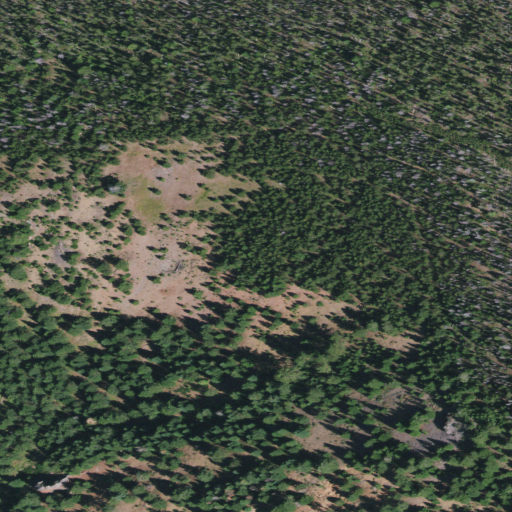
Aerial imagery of plain(s) in Oregon named Sunshine Flat containing evergreen forest, grassland, and shrub